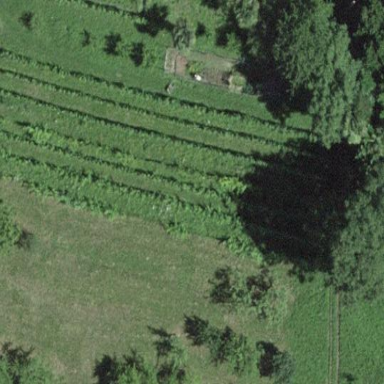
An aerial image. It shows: Vineyard growing grapes.